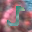
Label: 5